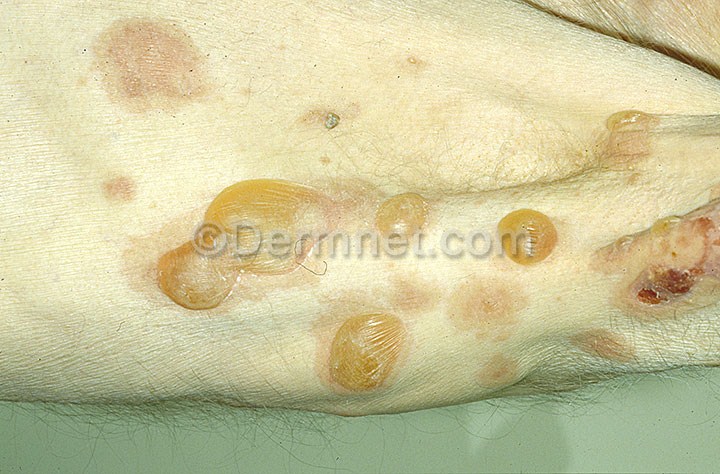
Disease: Bullous Disease Photos